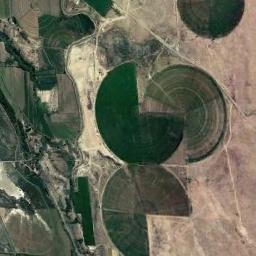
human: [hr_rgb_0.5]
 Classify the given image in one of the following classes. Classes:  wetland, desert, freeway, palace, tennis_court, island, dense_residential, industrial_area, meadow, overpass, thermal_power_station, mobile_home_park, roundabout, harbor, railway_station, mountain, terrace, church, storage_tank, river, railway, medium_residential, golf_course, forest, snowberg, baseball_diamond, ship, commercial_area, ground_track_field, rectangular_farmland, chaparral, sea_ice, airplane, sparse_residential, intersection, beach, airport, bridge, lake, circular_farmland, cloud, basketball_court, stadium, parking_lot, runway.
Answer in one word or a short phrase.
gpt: circular_farmland